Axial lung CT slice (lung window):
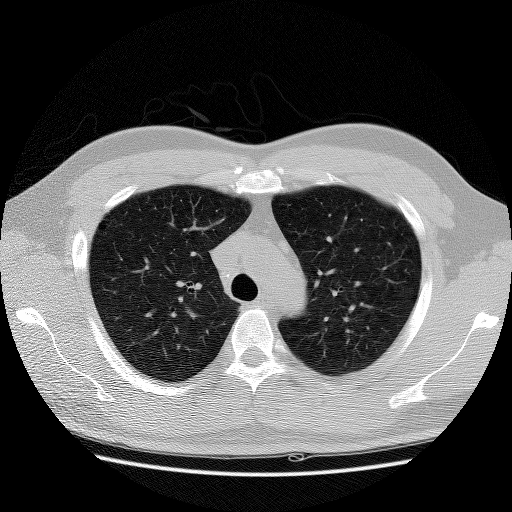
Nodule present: no